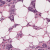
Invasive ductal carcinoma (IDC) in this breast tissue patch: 1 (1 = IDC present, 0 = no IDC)